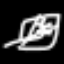
Label: leaf